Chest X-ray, AP view. Patient: 42 years old, sex F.
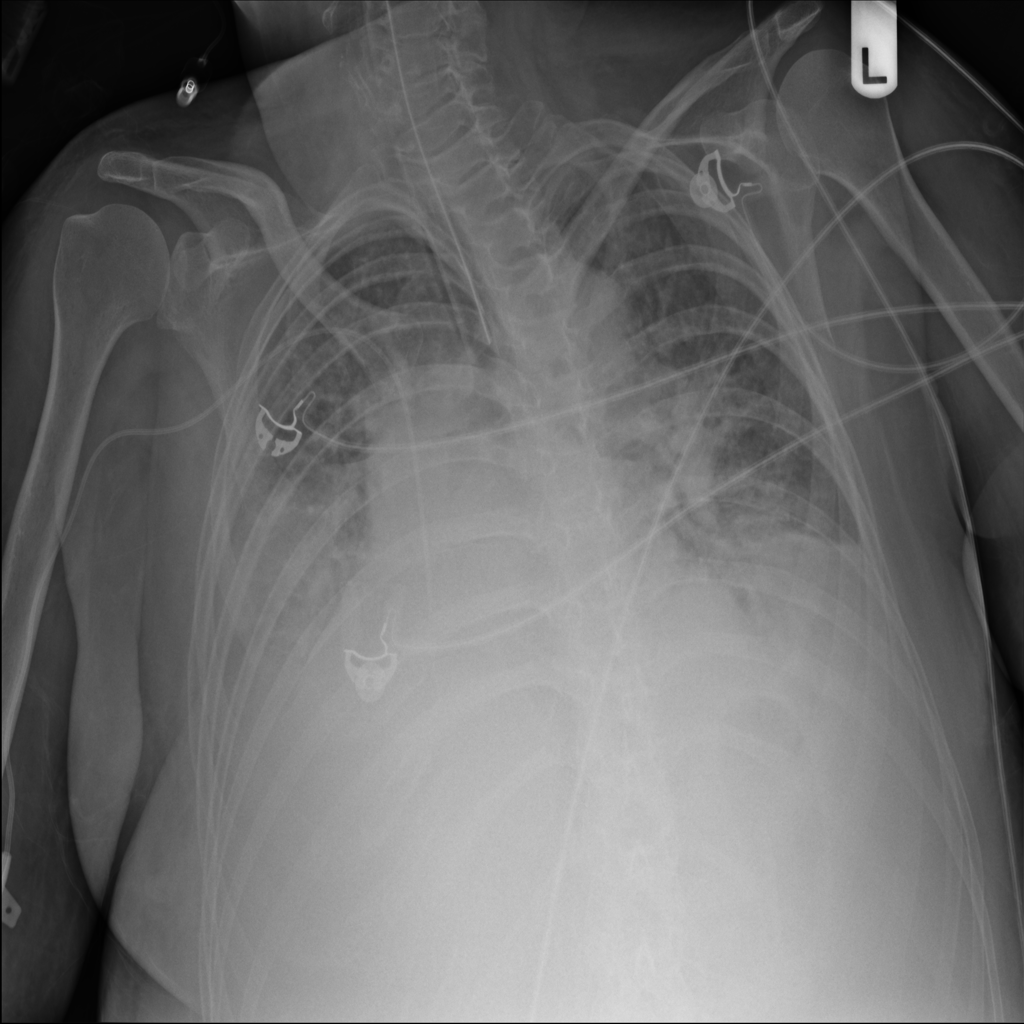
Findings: Infiltration